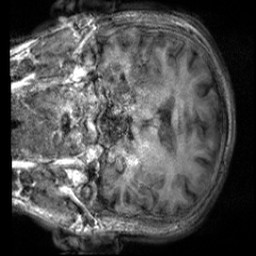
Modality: T1w
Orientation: coronal
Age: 26
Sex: male
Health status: healthy
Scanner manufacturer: siemens
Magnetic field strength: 3 T
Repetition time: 2 s
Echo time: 0.00232 s